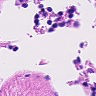
Metastatic tissue present: no